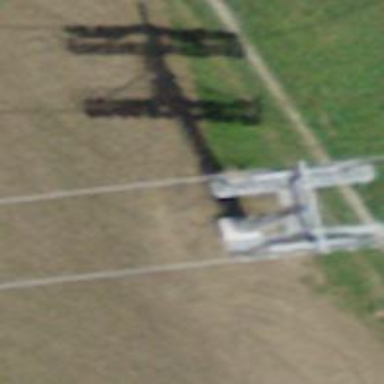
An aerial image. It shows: Pylon for aerialway.